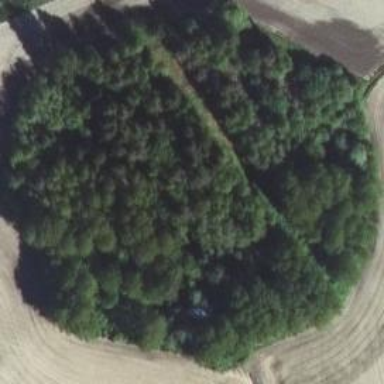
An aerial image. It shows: Mixed leaf-type forest area.